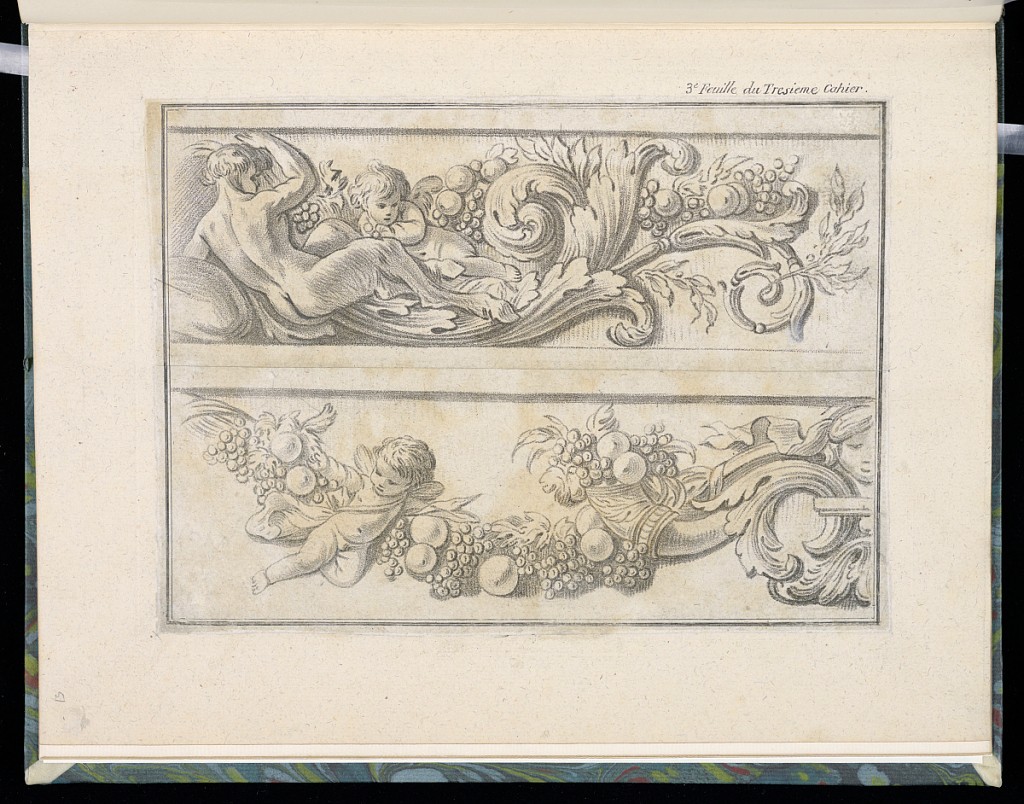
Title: Two Frieze Designs
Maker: Jean-Baptiste Huet, French, 1745 – 1811
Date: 1776–89
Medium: Crayon manner etching on paper
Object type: Print
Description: Two details of frieze designs, one above the other, featuring a nude female figure, winged putti, fruit, ribbons, scrolling leaves (rinceaux), foliate scrolls, foliate branches, and a mask (mascaron).